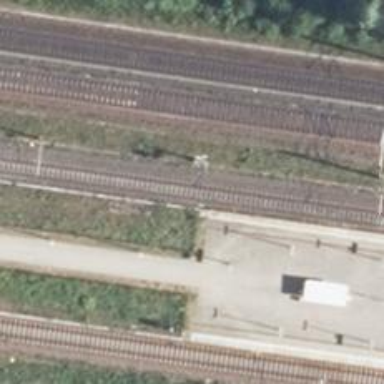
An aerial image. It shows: Railway signal.